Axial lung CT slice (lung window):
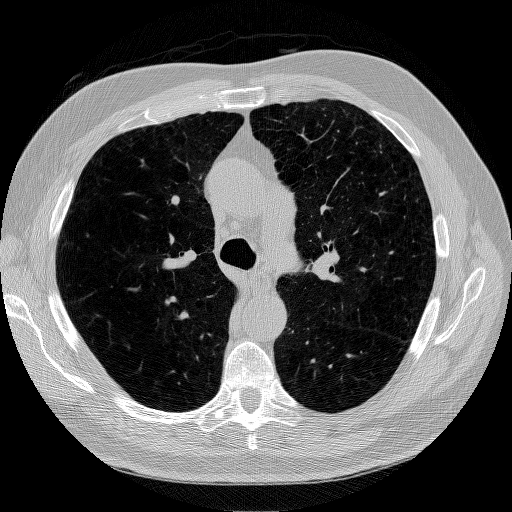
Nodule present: no